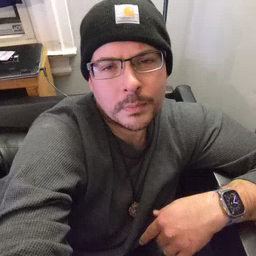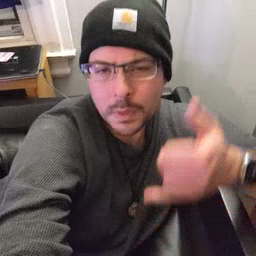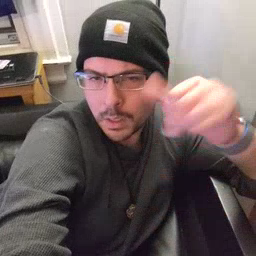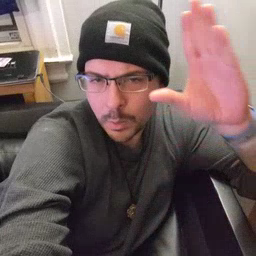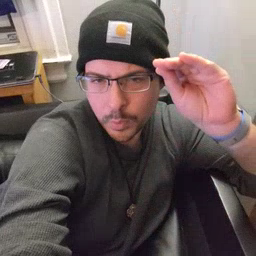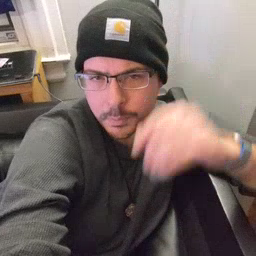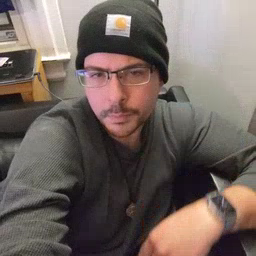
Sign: cowboy